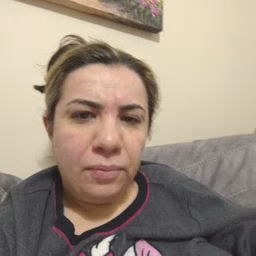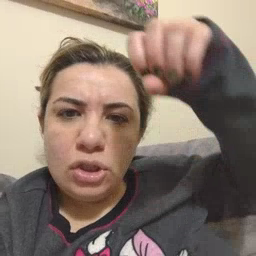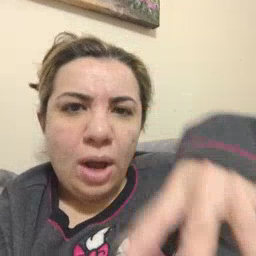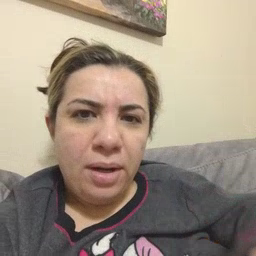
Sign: drop